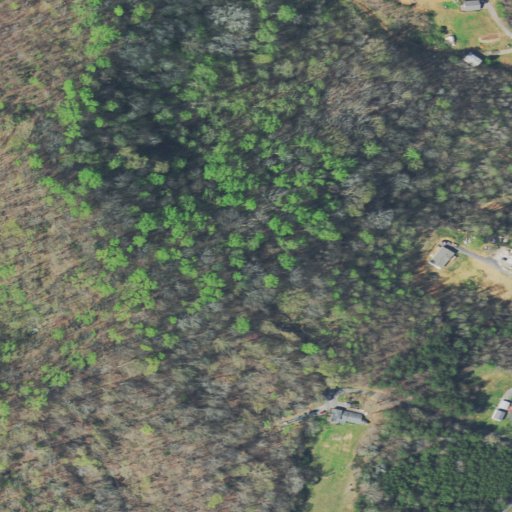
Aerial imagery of mountain in Tennessee named Swafford Knob containing deciduous forest, shrub, mixed forest, grassland, open development, evergreen forest, and pasture